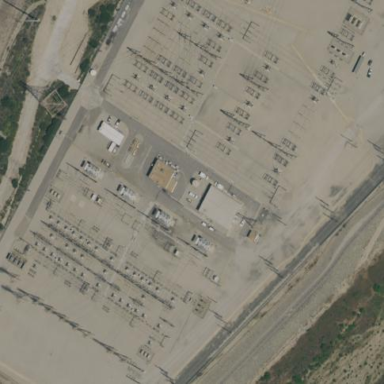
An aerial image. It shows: Power substation surrounded by fence.